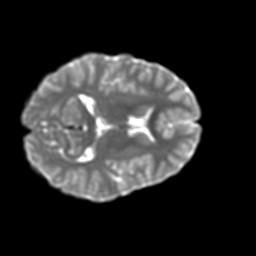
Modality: T2w
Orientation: axial
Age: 10
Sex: male
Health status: ill
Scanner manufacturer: ge
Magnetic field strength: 3 T
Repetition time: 7.5 s
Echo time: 0.079 s